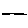
Label: line